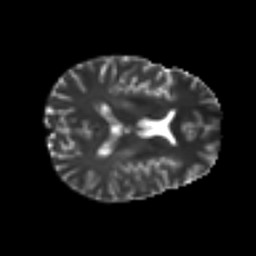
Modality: T2w
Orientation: axial
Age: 35
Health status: ill
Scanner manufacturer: philips
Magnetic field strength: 3 T
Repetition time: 9 s
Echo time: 0.127 s